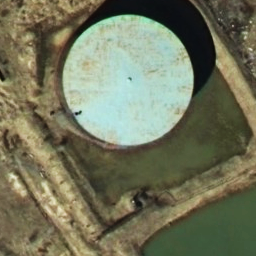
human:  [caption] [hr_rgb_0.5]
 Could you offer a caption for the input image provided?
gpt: A white storage tank is in the lawn .

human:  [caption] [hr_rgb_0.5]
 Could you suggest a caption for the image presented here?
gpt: There is a white storage tank in the lawn .

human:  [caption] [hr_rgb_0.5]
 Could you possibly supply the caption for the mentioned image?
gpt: There is one white storage tank in the lawn and some plants beside .

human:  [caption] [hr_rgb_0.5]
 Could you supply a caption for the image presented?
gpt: A round white storage tank is in the lawn and some plants beside .

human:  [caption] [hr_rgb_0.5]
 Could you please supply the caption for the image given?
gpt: A round storage tank is in the lawn and some plants beside .